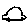
Label: car